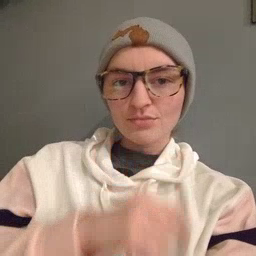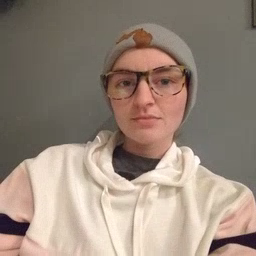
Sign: bird